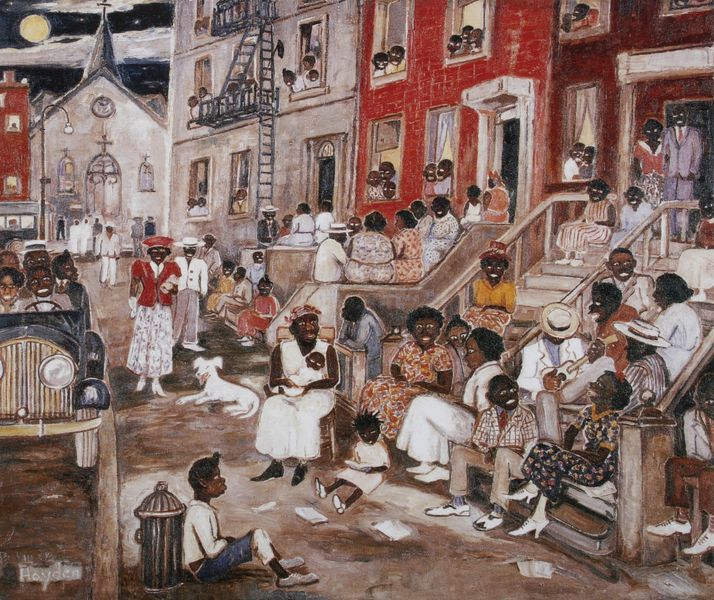
Titel: Midsummer Night in Harlem
Künstler: Palmer Hayden
Standort: Los Angeles (CA)
Institution: Museum of African American Art
Schlagwörter: himmel, weiß, wolken, frauen, menschen, fenster, männer, nacht, strasse, hund, rot, signatur, häuser, kirche, kostüm, sitzend, personen, kinder, papier, fassade, türen, afrika, amerika, auto, wagen, leiter, treppe, farbige, neger, schwarze, mond, kreuz, kapelle, hydrant, new york, harlem, soul, feuerleiter, feuertreppe, hayden